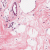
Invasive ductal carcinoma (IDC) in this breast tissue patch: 0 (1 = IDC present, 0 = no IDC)